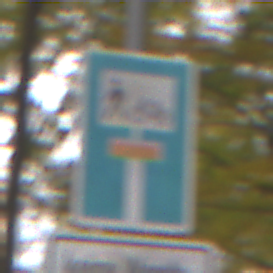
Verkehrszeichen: SackgasseRadverkehrFussgaengerDurchlaessig
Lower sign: HinweisGeaenderteVorfahrtVerkehrsfuehrungVerkehrsregelung3
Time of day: Midday
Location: Outdoor (Nature)
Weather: Overcast
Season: NotSpecified
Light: Natural